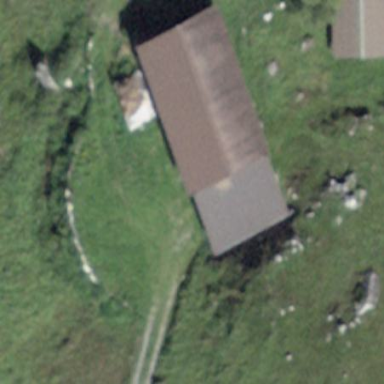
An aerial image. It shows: Barn.